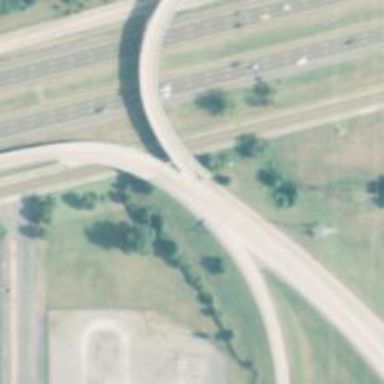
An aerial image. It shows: Motorway link.